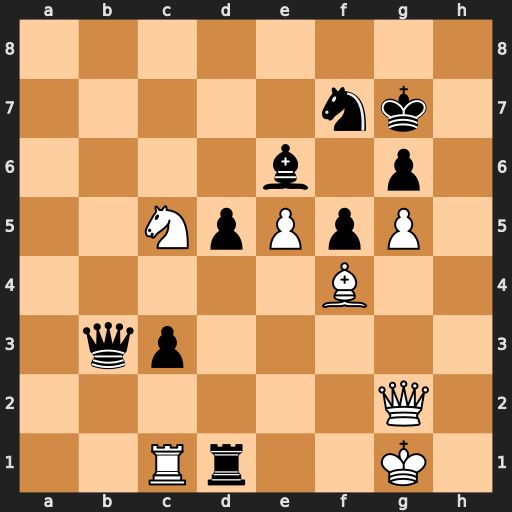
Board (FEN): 8/5nk1/4b1p1/2NpPpP1/5B2/1qp5/6Q1/2Rr2K1
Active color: w
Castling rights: -
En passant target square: -
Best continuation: Kh2 Qb6 Nxe6+ Qxe6 Rxd1